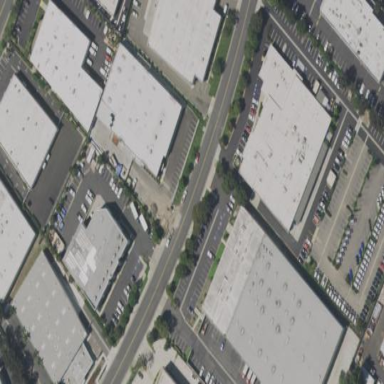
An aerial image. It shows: Commercial building.